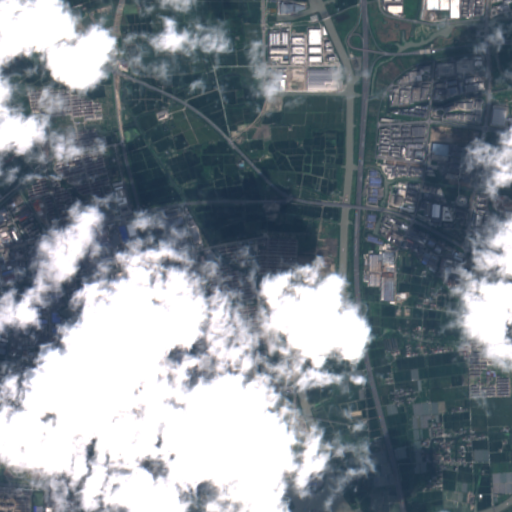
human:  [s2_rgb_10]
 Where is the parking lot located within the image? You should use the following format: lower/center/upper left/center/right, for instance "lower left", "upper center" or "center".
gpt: The parking lot is located in the lower left of the image.
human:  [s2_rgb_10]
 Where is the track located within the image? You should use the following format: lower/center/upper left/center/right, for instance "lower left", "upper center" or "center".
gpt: The track is located in the lower left of the image.
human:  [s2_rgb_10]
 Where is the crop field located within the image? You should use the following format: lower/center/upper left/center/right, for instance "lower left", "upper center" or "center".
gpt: There is no crop field in the image.